Interaction volume radius: 5 \u00c5
Interaction volume height: 10 \u00c5
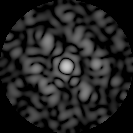
Disorder parameter: 0.611